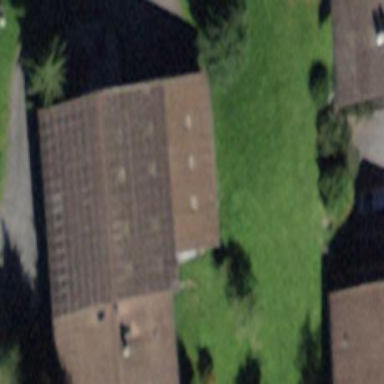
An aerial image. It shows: Barn.